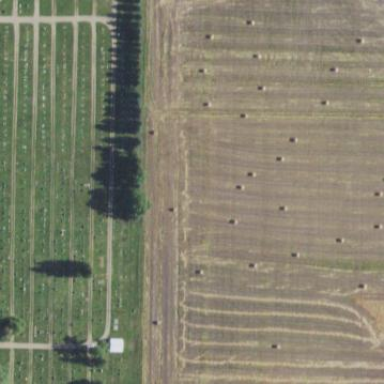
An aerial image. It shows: Grave yard.